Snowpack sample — Snodgrass Mountain, Crested Butte, Colorado (2/4/25, 12:06 PM MST)
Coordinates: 38.923, -106.968
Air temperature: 35 °F
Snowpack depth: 80 cm
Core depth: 50 cm
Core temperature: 30.2 °F
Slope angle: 14°, slope face: 78°
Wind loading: low
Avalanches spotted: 0
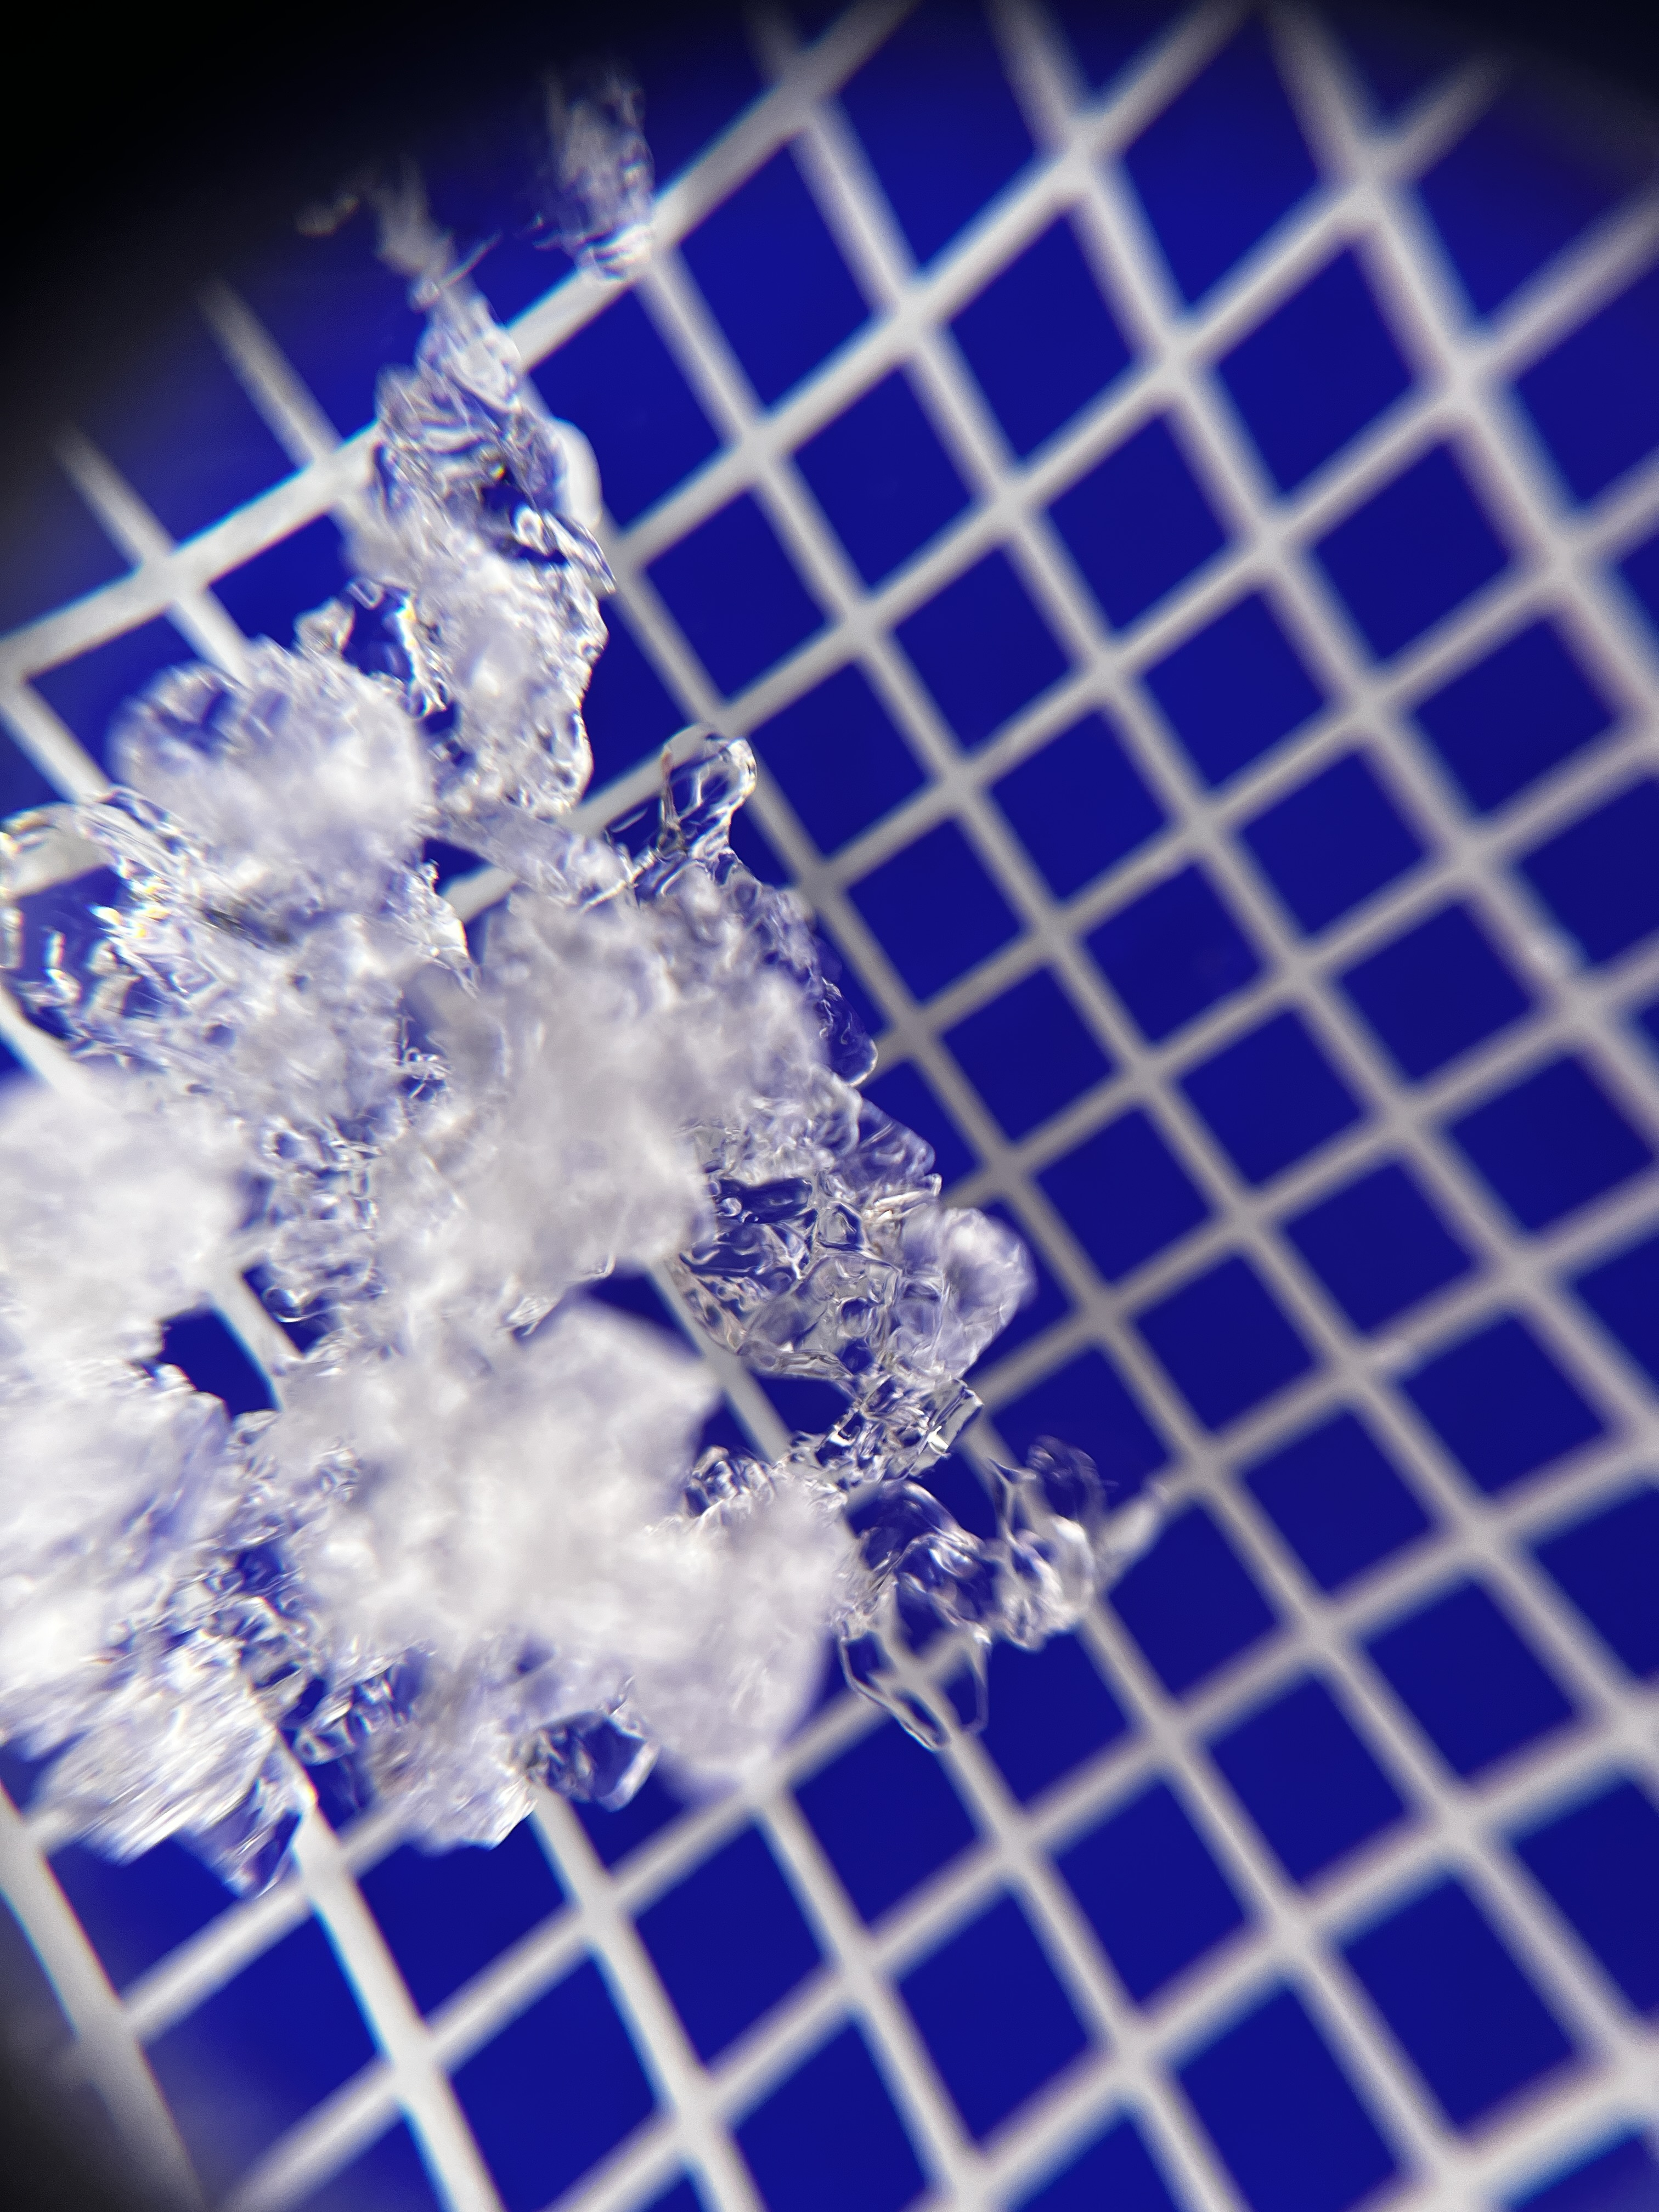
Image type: magnified_profile
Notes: No avalanches nearby, unusually warm weather for the last month reported by residents, Collected 25 yards from treeline